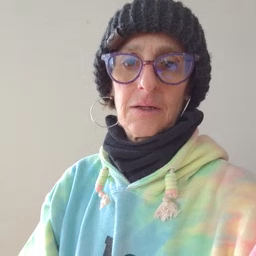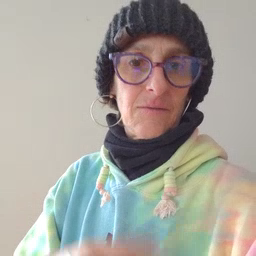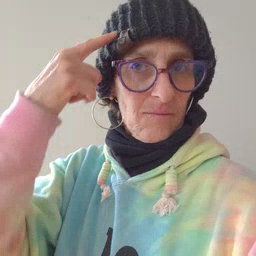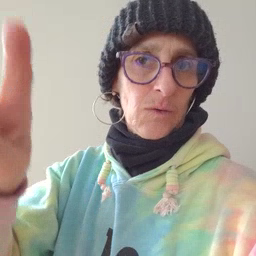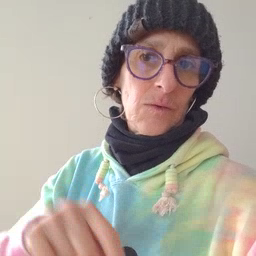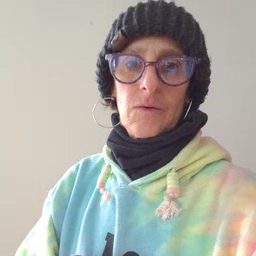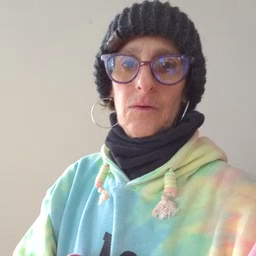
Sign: for